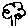
Label: tree